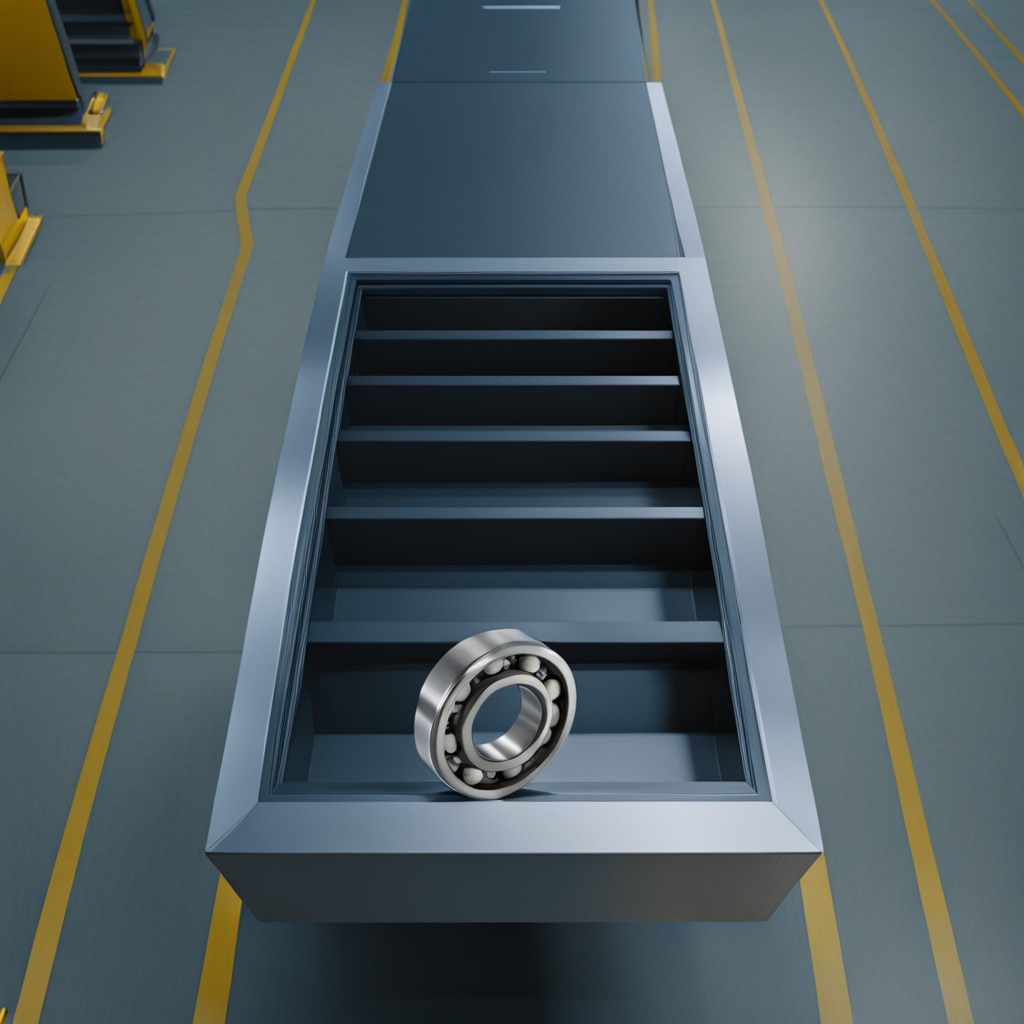
A metal ball bearing is lying on the toolbox surface.